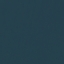
Land use / land cover: SeaLake